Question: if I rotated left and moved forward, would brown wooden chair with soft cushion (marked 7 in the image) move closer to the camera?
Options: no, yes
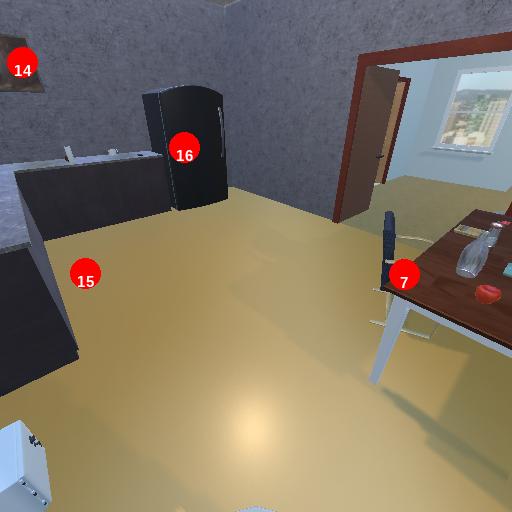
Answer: no